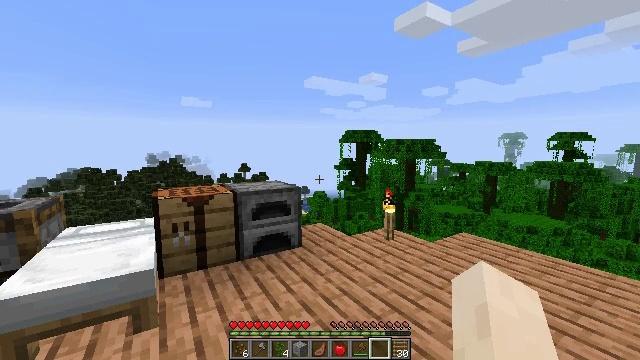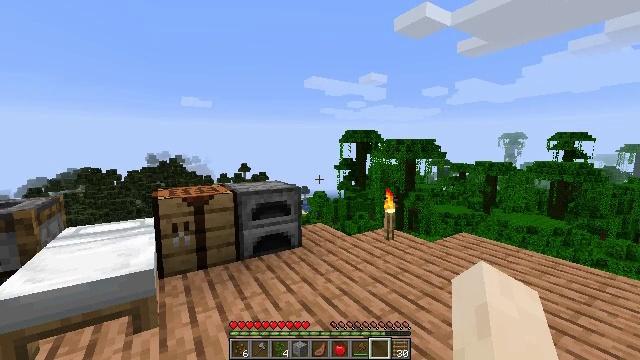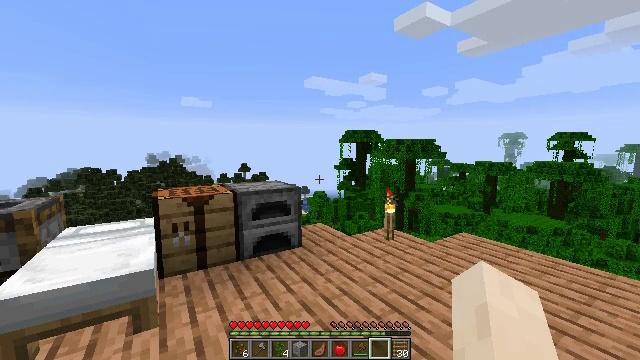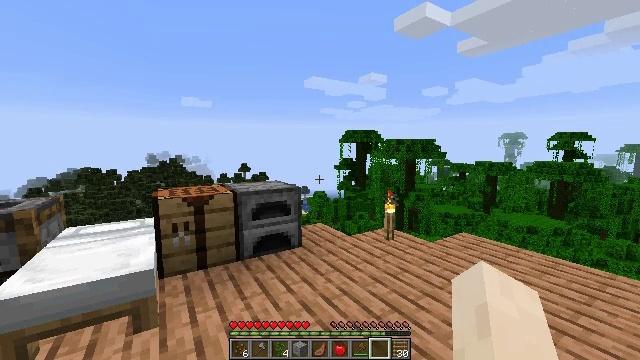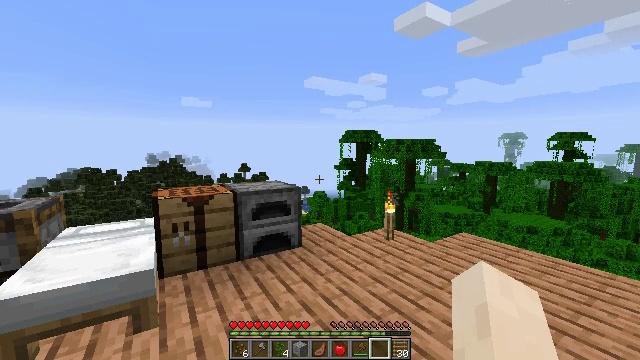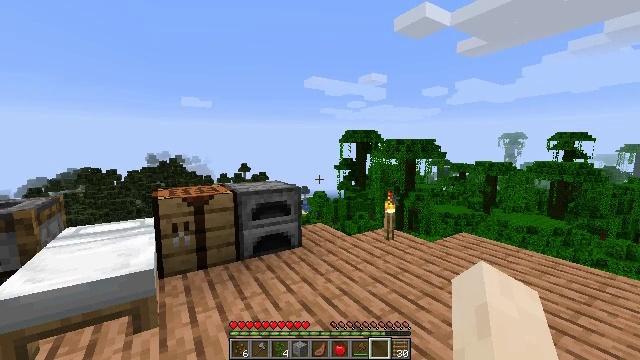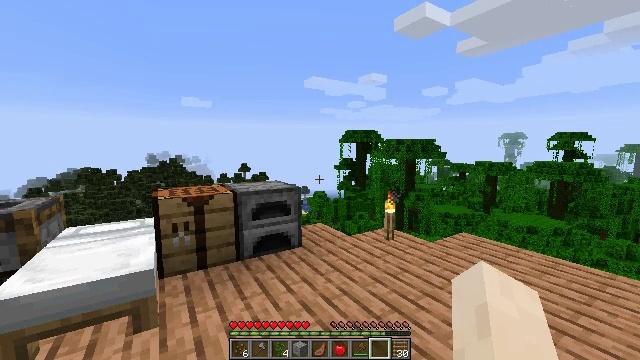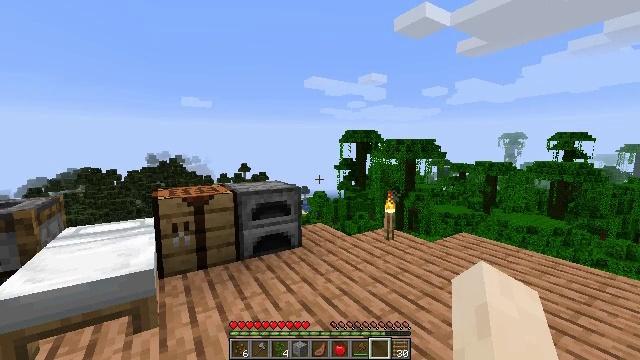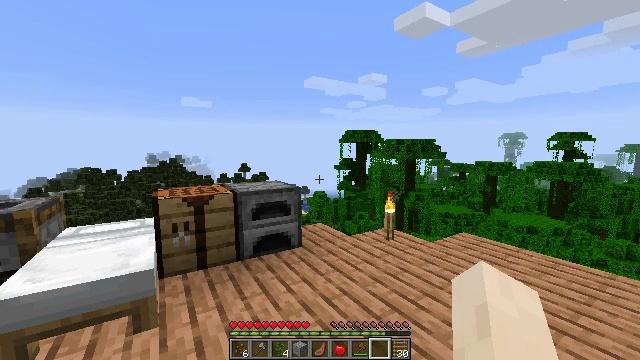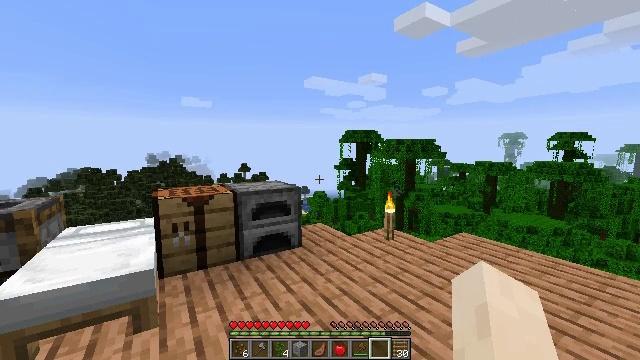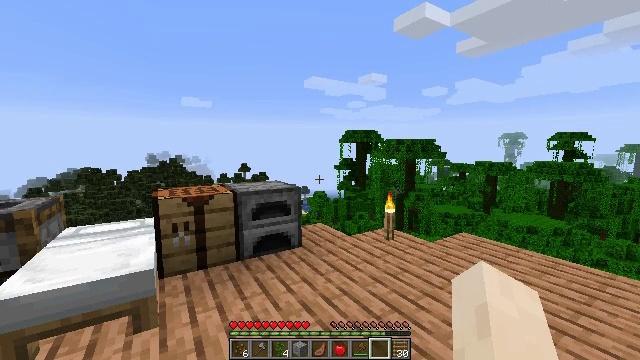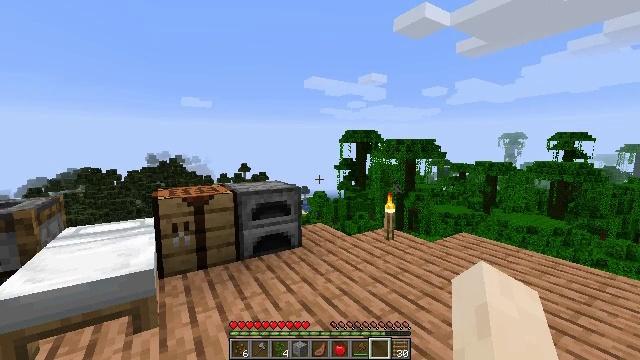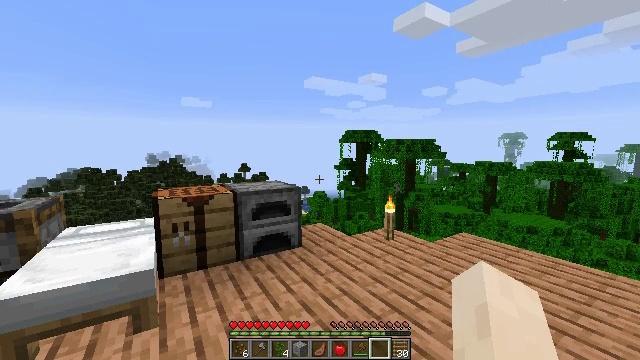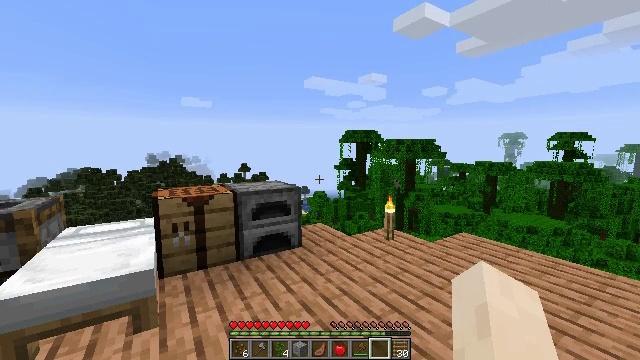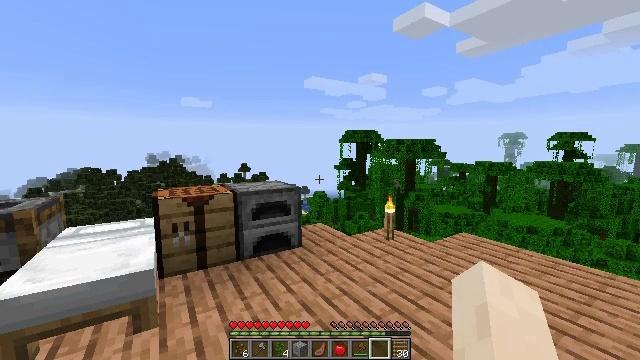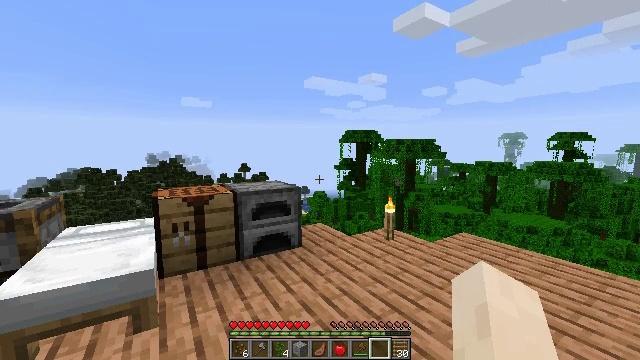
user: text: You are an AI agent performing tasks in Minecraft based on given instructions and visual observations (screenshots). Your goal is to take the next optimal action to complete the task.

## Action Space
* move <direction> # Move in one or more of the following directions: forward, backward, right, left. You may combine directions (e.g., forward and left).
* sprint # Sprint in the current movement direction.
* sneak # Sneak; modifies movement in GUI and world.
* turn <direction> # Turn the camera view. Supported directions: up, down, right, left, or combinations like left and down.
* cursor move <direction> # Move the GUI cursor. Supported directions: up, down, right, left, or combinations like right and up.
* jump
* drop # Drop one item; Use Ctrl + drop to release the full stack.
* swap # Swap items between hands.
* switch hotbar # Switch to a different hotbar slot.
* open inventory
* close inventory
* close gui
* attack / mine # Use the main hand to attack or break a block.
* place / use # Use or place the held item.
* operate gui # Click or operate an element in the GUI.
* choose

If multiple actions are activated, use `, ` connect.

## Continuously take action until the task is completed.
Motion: motion action
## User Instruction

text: Use sugarcane to craft sugar.
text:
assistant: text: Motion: no_op
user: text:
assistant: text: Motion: no_op
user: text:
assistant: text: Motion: no_op
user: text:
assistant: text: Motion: no_op
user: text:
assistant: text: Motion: no_op
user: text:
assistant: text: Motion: no_op
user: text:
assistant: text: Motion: no_op
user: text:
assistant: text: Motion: no_op
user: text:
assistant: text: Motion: no_op
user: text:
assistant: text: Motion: no_op
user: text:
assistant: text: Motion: no_op
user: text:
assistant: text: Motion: no_op
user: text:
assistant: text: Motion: no_op
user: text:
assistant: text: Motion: no_op
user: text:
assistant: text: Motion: no_op
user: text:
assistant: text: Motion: no_op
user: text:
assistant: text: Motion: no_op
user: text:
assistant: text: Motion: no_op
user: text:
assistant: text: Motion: no_op
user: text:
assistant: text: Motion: no_op
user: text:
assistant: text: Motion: no_op
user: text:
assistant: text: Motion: no_op
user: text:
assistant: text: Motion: no_op
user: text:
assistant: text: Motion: no_op
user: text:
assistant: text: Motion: no_op
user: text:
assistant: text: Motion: no_op
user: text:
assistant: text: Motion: no_op
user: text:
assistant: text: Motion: no_op
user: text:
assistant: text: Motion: no_op
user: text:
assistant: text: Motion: no_op